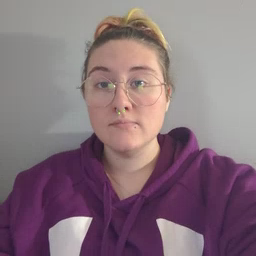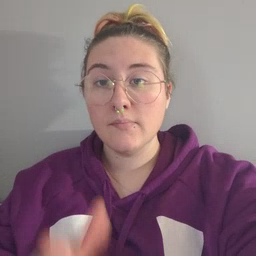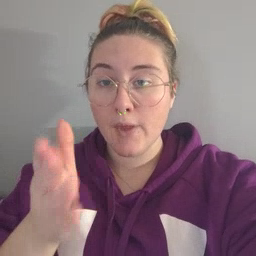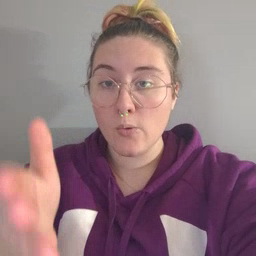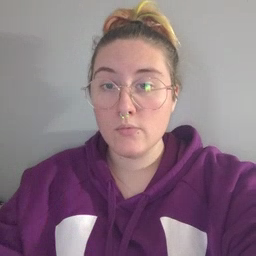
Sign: boat